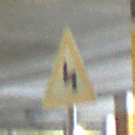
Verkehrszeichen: DoppelkurveZunaechstLinks
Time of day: NotSpecified
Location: Indoor (Special)
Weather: NotSpecified
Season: NotSpecified
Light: Artificial